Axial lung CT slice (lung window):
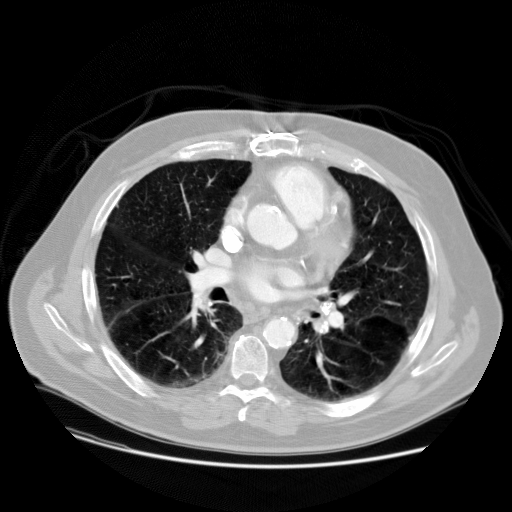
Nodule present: no